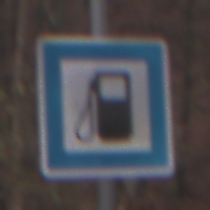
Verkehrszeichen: Tankstelle
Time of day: Midday
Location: Outdoor (Nature)
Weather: Overcast
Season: Autumn
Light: Natural